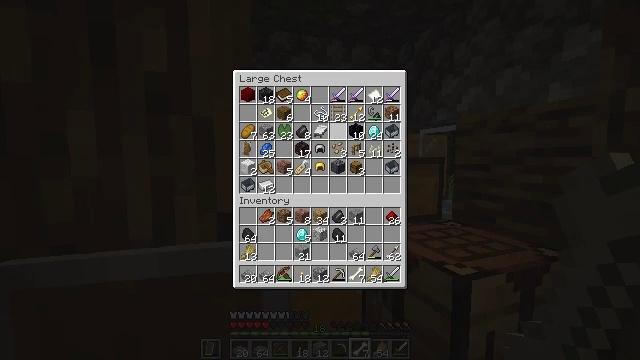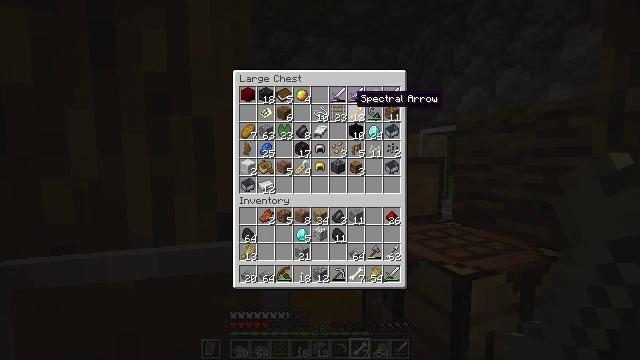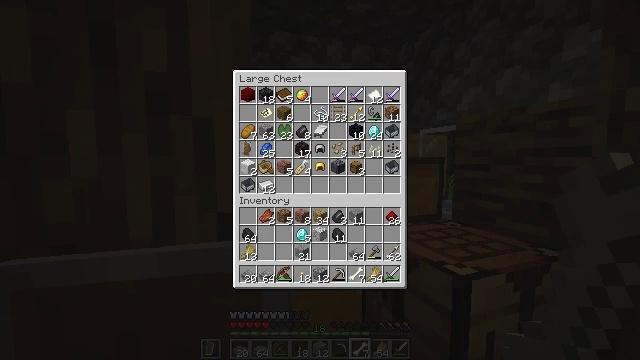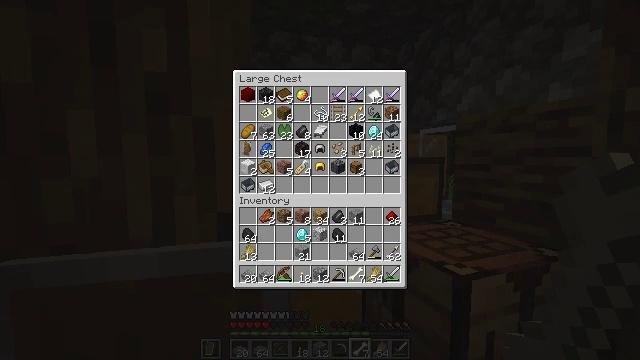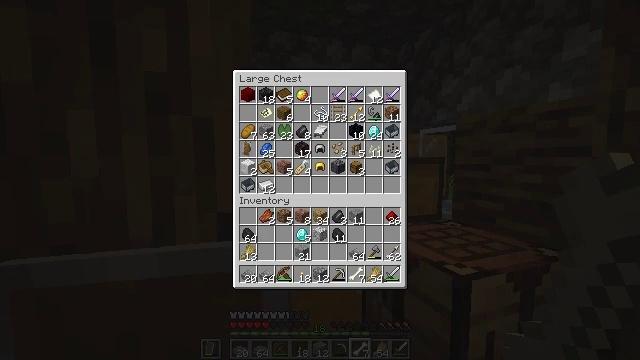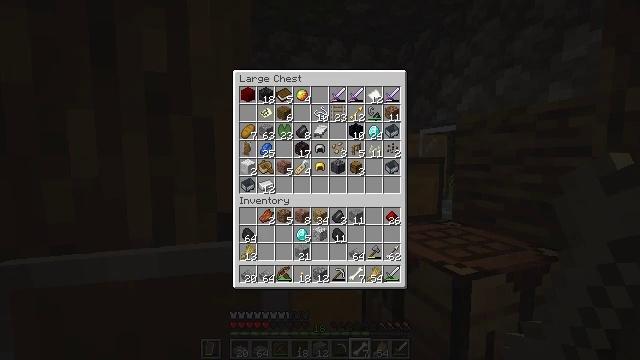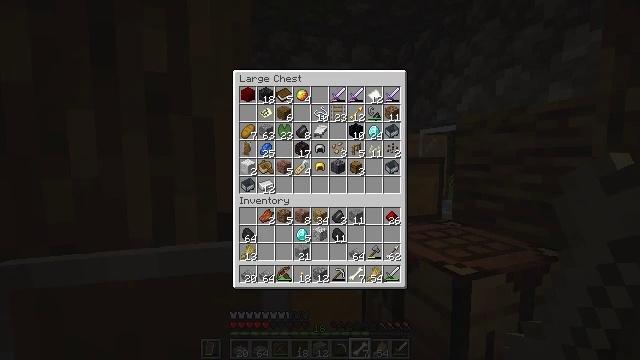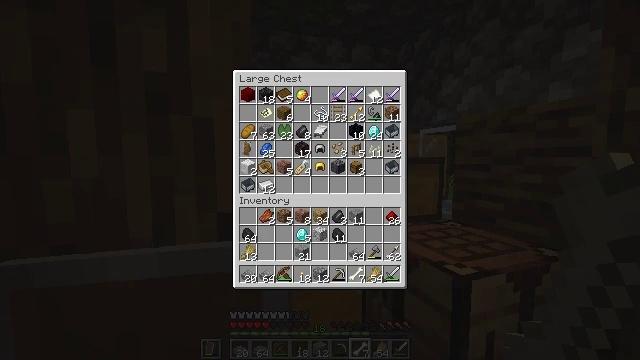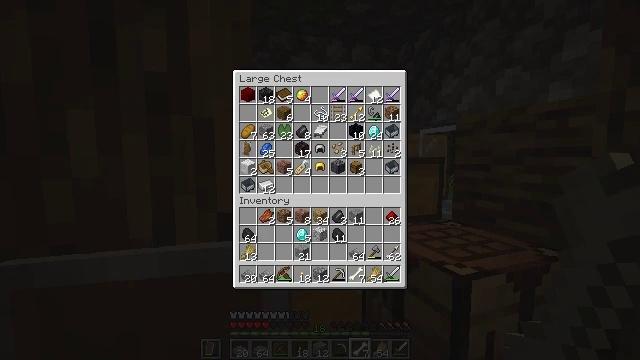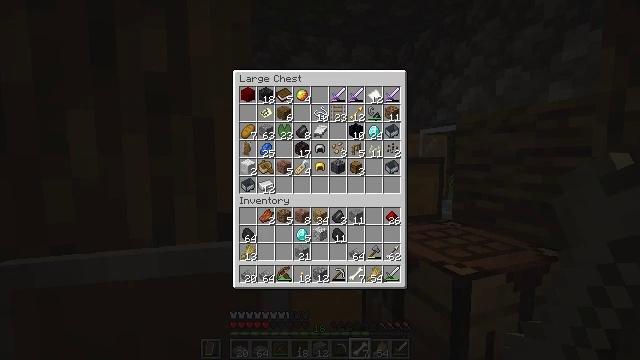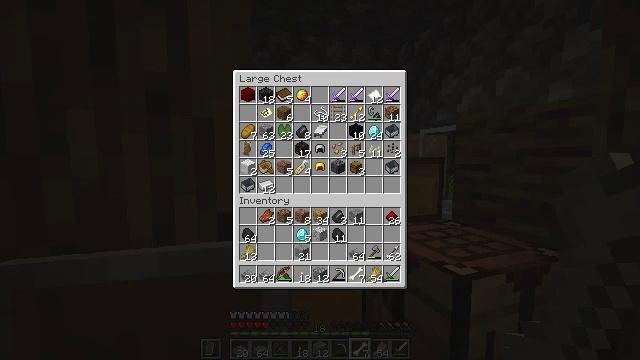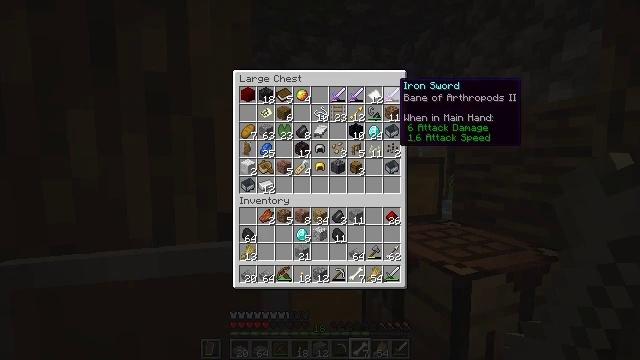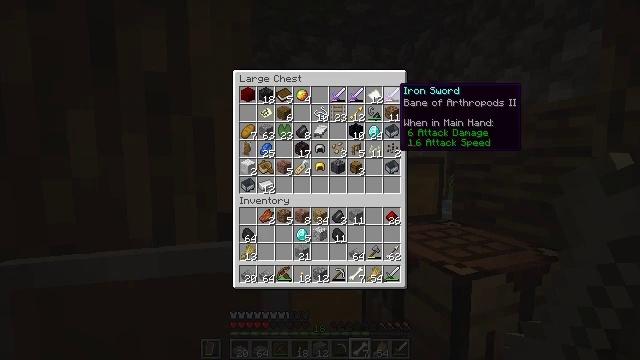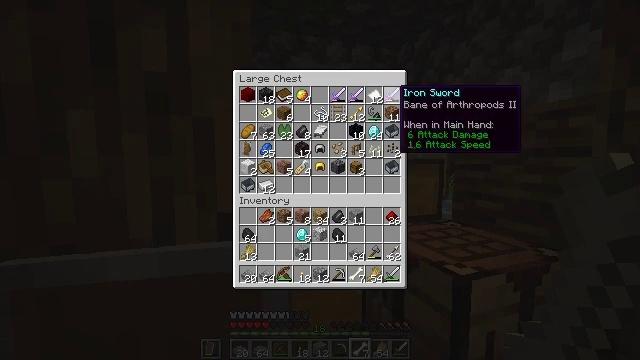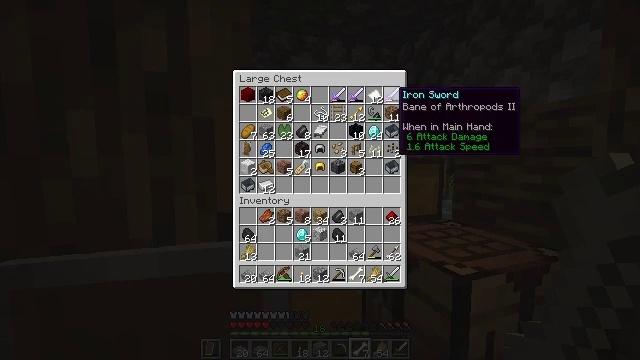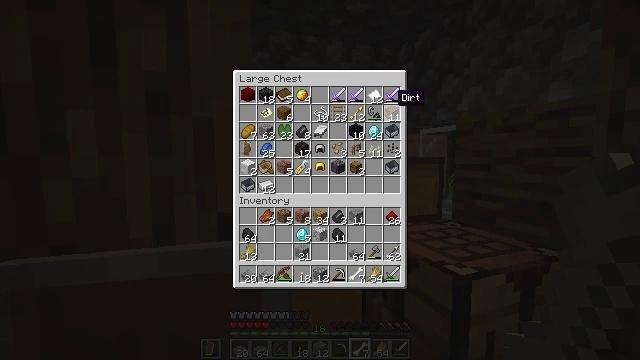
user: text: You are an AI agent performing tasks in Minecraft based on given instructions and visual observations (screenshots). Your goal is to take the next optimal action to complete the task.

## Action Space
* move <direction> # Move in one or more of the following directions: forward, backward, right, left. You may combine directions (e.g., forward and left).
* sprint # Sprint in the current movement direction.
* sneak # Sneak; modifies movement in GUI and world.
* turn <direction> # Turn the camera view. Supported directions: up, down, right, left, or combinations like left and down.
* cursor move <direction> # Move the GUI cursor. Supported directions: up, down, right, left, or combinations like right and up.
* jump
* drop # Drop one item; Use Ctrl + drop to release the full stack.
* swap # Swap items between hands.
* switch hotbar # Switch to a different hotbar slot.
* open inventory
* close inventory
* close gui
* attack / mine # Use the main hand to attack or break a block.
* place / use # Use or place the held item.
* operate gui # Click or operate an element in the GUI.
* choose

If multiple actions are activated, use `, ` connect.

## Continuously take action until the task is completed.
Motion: motion action
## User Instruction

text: Get shears by crafting with iron ingots.
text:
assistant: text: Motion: turn up
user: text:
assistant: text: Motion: turn right and up
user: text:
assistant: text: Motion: turn up
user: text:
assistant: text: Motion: turn up
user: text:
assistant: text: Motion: no_op
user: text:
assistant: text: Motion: no_op
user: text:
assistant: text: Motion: turn right
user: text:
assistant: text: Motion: turn right
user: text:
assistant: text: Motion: no_op
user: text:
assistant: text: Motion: turn down
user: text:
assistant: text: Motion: turn down
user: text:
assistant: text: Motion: no_op
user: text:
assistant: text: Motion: no_op
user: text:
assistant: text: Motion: no_op
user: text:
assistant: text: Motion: no_op
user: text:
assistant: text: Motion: no_op
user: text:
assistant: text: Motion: no_op
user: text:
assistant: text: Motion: no_op
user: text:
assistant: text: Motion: no_op
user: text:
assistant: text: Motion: no_op
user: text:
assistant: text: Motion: no_op
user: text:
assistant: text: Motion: no_op
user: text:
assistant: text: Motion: no_op
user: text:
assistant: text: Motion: no_op
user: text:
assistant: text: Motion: no_op
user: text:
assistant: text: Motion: no_op
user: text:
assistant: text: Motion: no_op
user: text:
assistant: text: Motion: no_op
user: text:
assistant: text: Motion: no_op
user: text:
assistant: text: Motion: no_op